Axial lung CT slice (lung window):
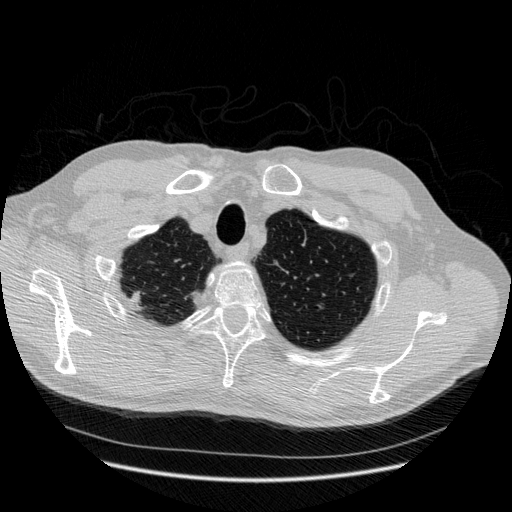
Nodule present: no